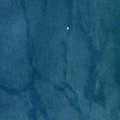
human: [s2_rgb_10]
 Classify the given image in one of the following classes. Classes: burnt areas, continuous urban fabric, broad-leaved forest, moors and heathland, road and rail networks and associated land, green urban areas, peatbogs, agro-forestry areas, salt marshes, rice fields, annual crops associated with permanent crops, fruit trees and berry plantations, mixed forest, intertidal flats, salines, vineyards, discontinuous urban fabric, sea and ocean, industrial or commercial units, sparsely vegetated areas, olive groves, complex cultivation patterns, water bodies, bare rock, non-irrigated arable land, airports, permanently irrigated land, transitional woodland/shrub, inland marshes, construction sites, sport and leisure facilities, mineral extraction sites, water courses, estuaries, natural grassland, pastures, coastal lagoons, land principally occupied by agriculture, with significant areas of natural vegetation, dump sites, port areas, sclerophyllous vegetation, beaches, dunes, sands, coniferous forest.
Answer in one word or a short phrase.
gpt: sea and ocean